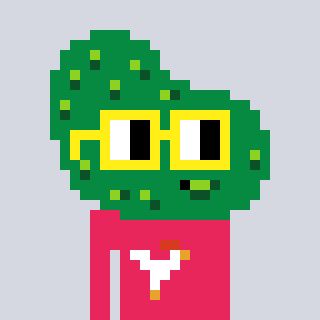
a pixel art character with square yellow glasses, a pickle-shaped head and a redpinkish-colored body on a cool background